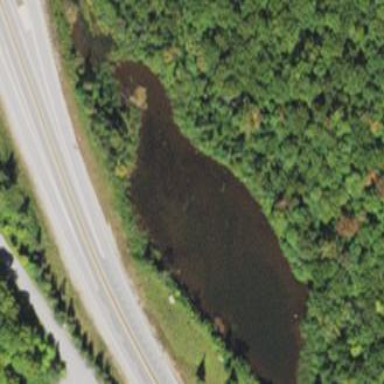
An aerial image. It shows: Pond with natural water.